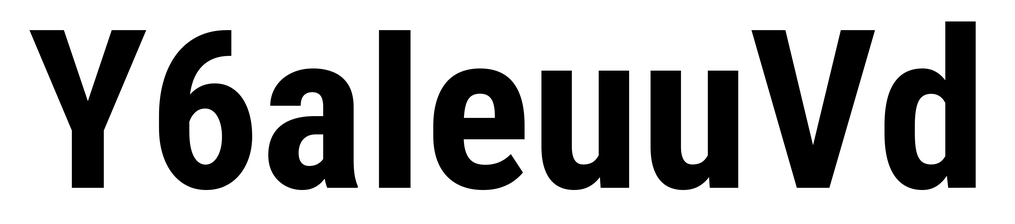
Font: Roboto_Condensed_Bold